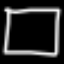
Label: square